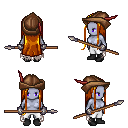
a pixel art fantasy rpg character, female body template, dark elf, purple skin, gray tattered cape, white pants, dark blonde extra-long hairstyle, leather cap, metal gloves, black shoes, spear, four views (front, back, left, right), 2x2 character sprite sheet, small pixel art, hard edges, no anti-aliasing